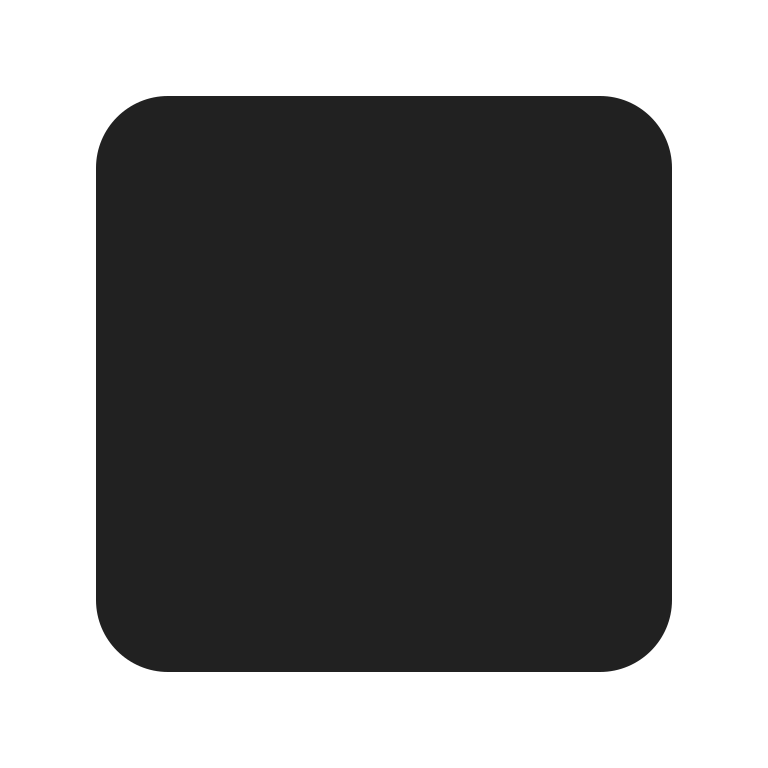
black  square high contrast